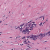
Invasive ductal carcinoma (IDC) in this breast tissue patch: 1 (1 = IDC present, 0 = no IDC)